Platform: macOS
Application: Chrome
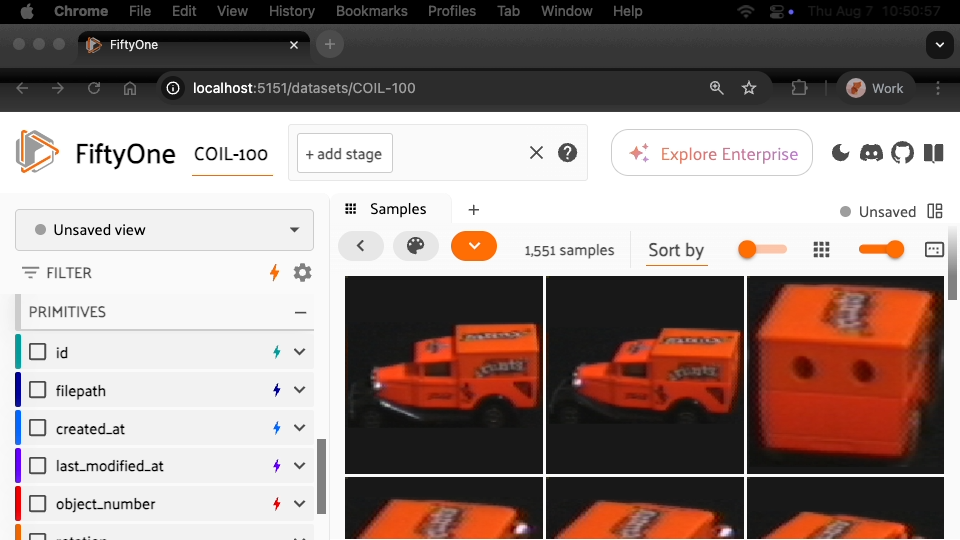
task_description: Open field visibility menu
action_type: click
element_info: Icon
steps_since_start: 1